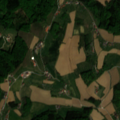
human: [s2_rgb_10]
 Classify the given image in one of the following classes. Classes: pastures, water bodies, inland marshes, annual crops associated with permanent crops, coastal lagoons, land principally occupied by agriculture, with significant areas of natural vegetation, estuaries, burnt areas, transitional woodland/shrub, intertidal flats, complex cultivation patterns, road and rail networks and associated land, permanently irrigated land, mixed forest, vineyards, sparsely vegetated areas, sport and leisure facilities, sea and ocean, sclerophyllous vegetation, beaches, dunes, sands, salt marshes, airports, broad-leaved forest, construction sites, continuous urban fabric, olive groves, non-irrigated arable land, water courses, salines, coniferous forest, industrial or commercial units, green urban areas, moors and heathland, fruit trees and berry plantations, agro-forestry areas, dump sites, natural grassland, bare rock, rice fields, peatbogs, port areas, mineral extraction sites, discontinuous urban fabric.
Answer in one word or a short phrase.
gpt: non-irrigated arable land, complex cultivation patterns, land principally occupied by agriculture, with significant areas of natural vegetation, broad-leaved forest